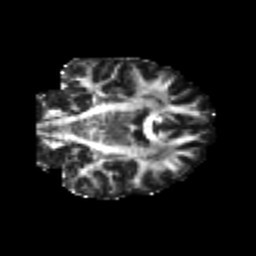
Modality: FA
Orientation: coronal
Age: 26
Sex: female
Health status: healthy
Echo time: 0.074 s